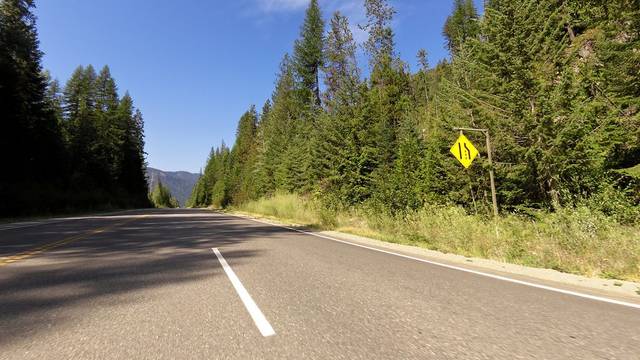
Region: Canada
Coordinates: 49.119, -116.838